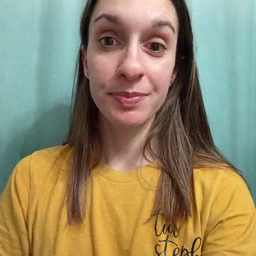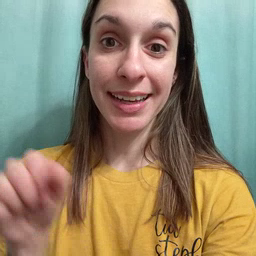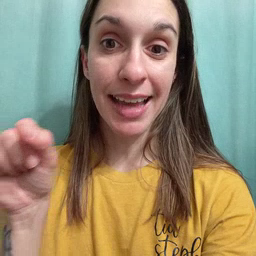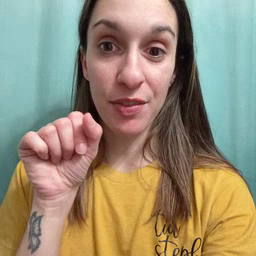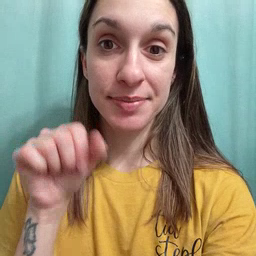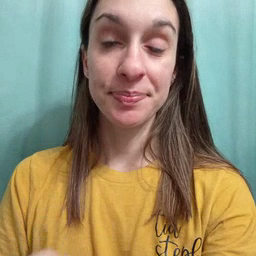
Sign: carrot